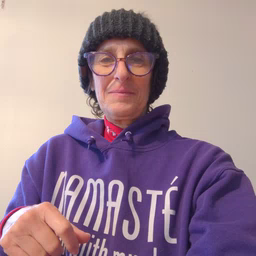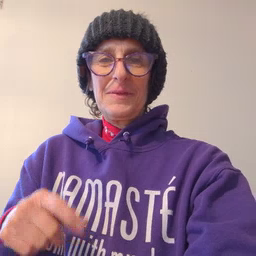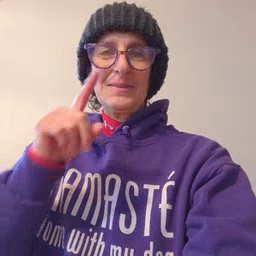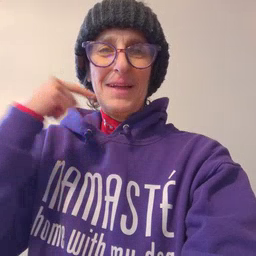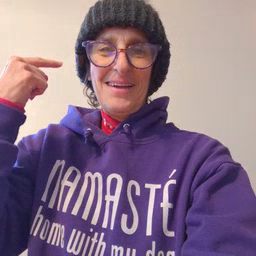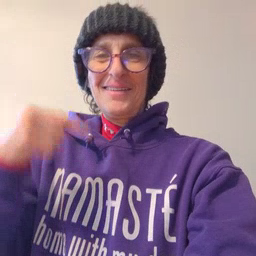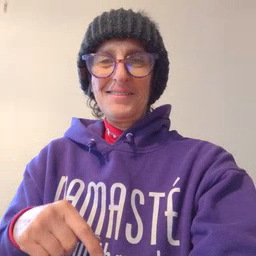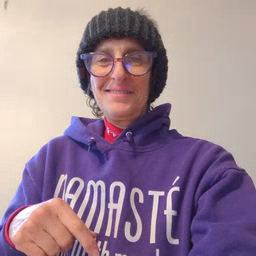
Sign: smile